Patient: sex F, age 38
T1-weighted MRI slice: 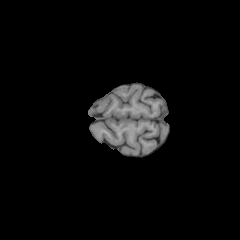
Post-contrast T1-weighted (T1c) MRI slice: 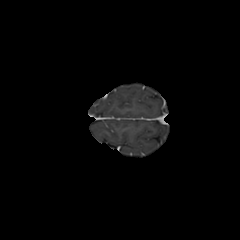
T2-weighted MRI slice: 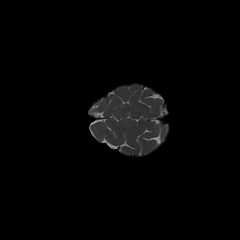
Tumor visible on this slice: no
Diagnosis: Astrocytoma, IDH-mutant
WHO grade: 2